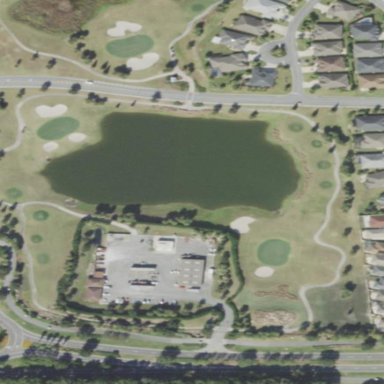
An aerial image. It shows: Designated golf cart path.